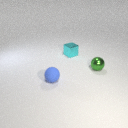
small green metal sphere in front of small cyan metal cube